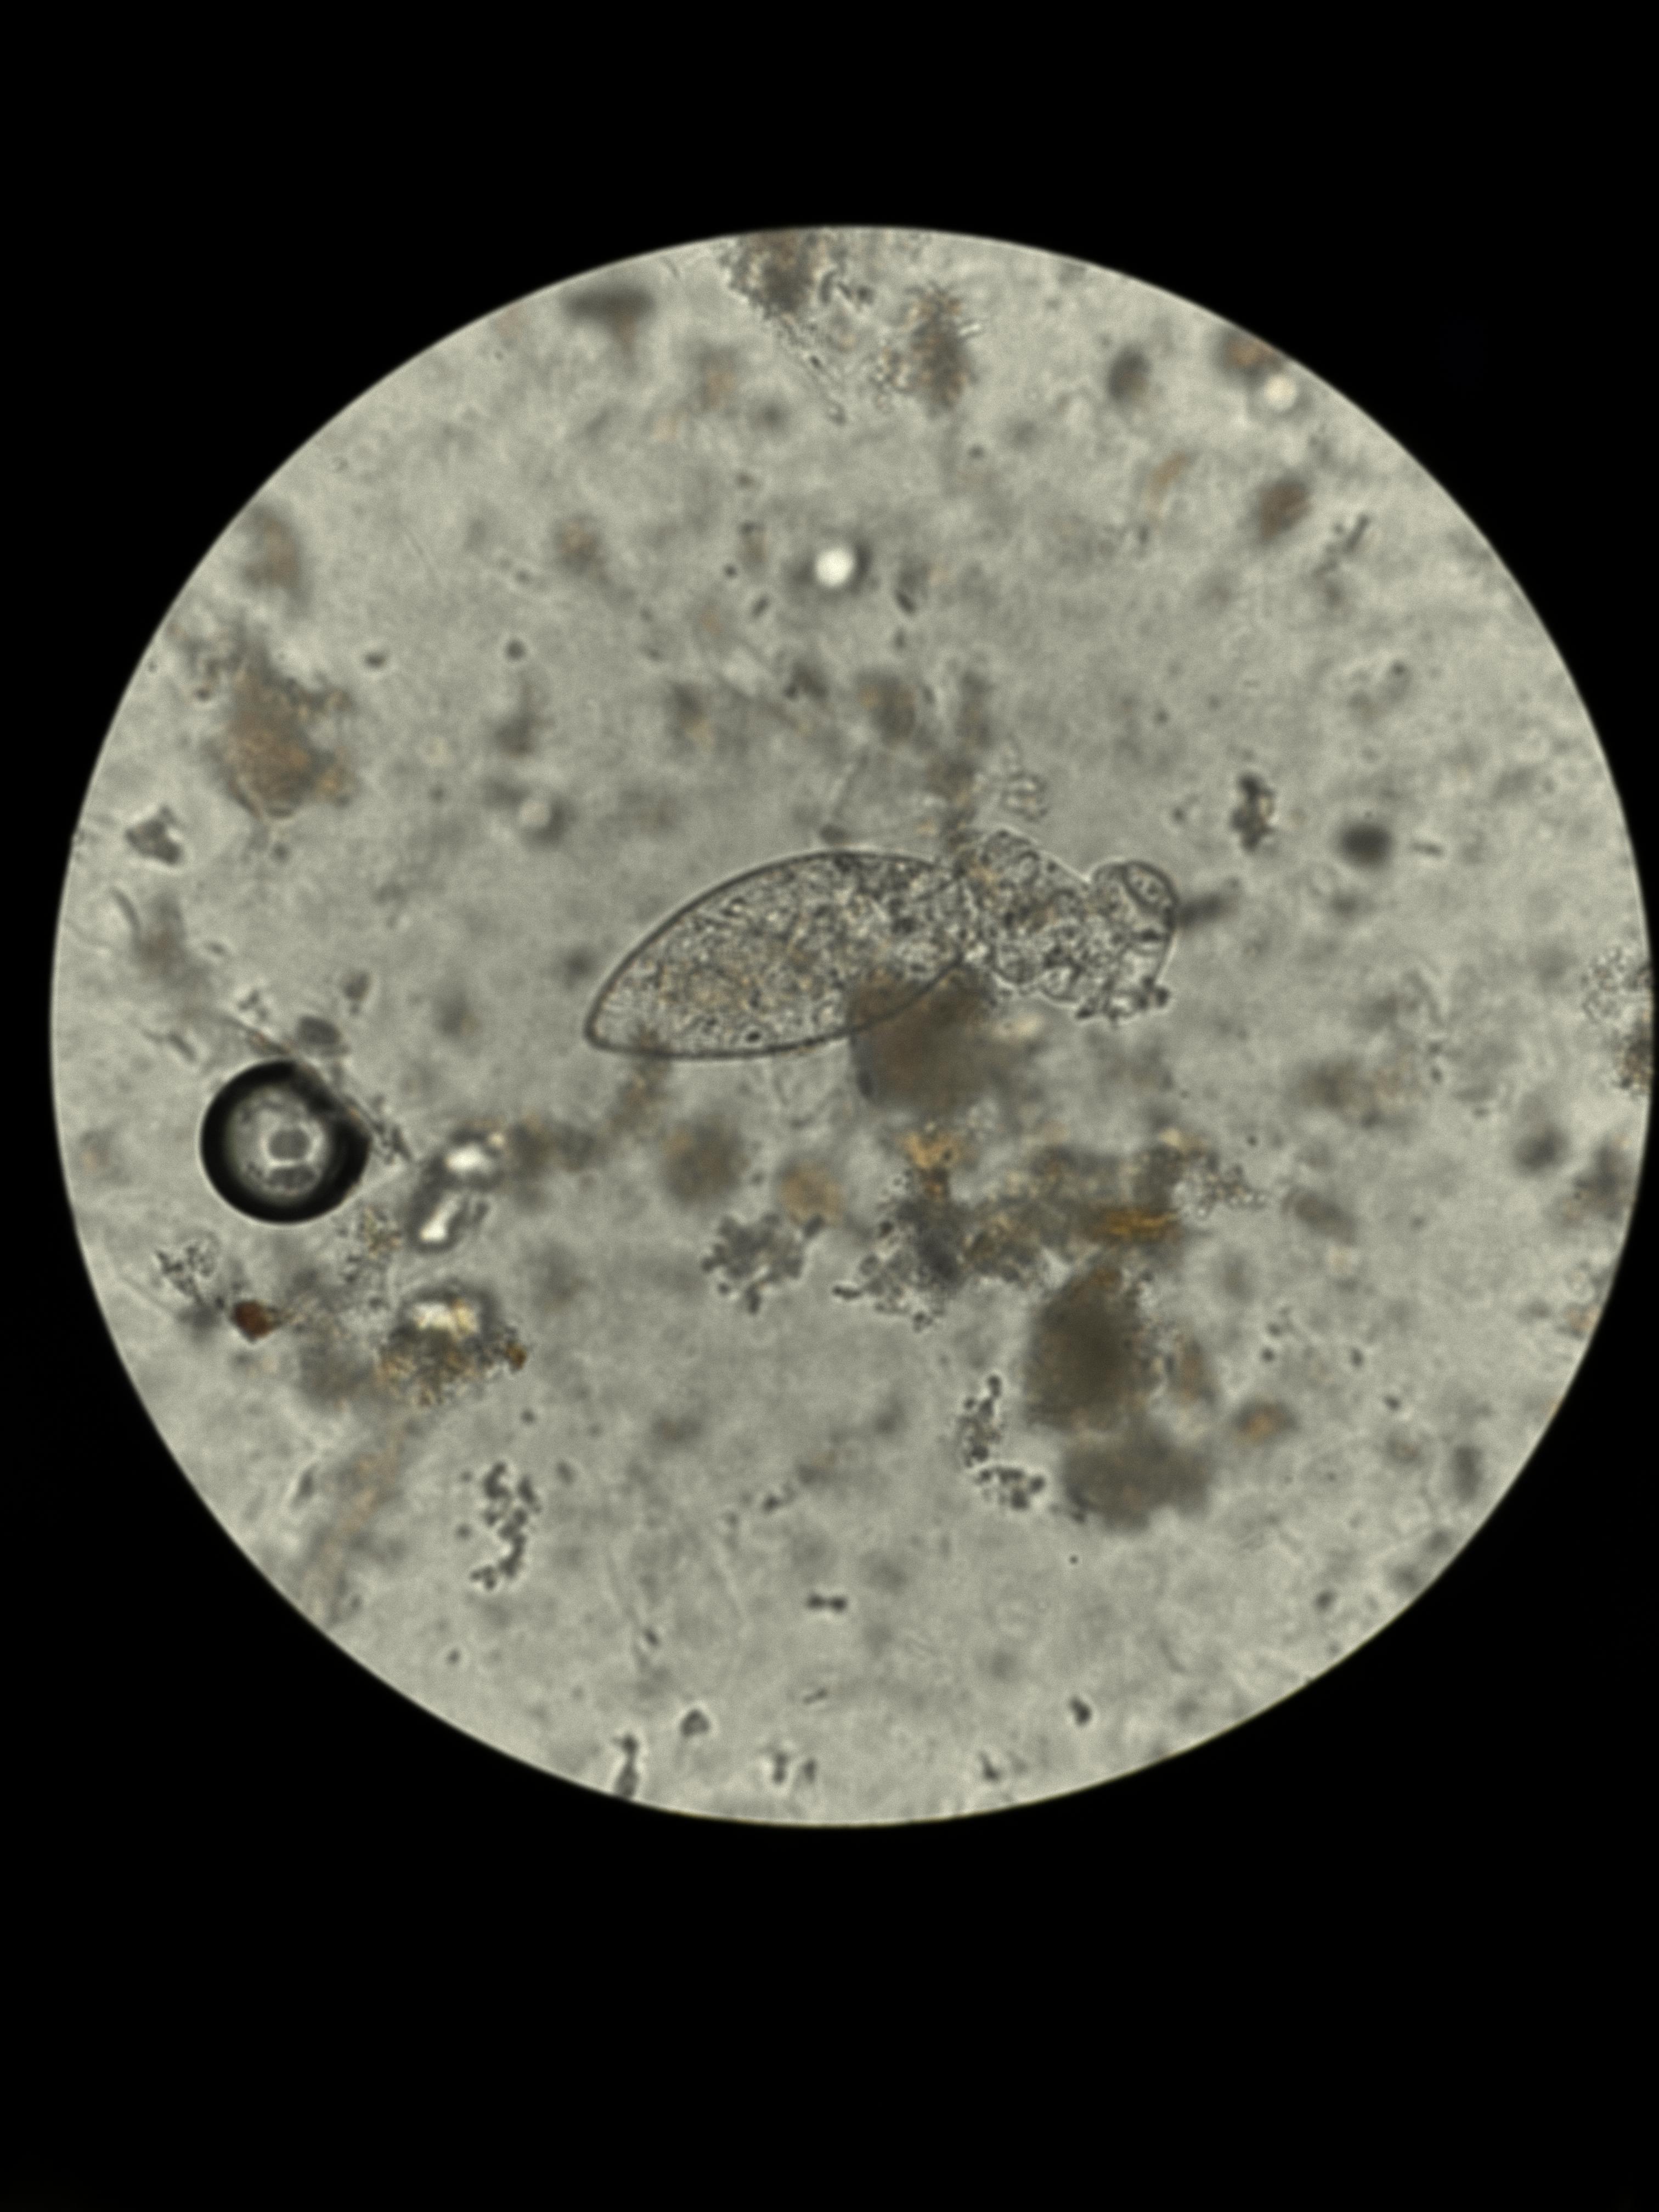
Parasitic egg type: Fasciolopsis buski